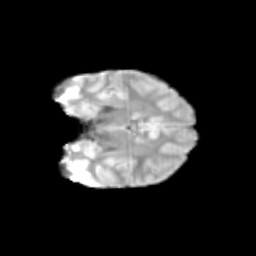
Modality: T2w
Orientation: coronal
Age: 10
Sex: female
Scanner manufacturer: siemens
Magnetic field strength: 3 T
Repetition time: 3.8 s
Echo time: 0.07 s